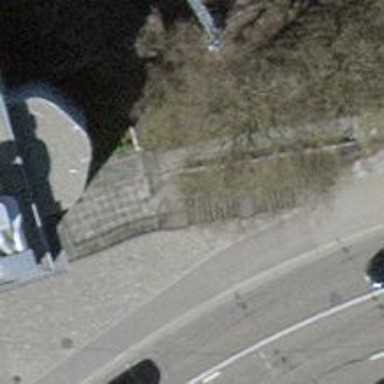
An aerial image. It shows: Set of steps made of paving stones.